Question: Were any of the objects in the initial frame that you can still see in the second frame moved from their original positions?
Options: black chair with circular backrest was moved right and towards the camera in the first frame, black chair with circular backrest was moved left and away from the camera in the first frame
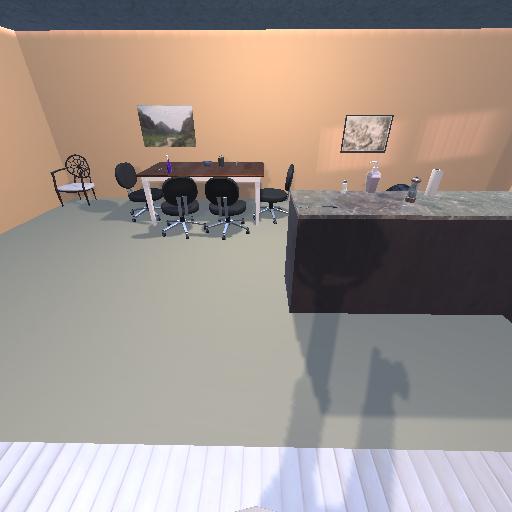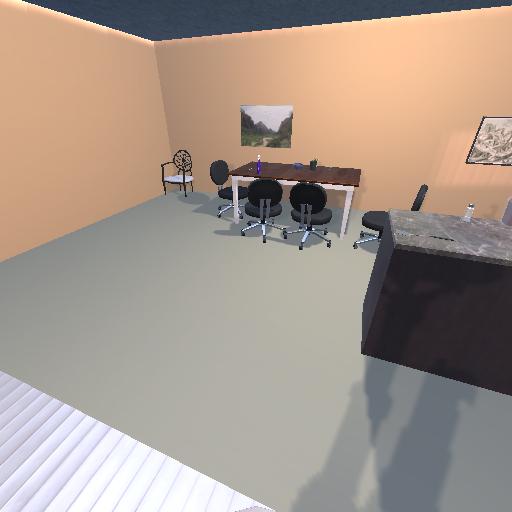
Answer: black chair with circular backrest was moved right and towards the camera in the first frame